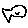
Label: fish